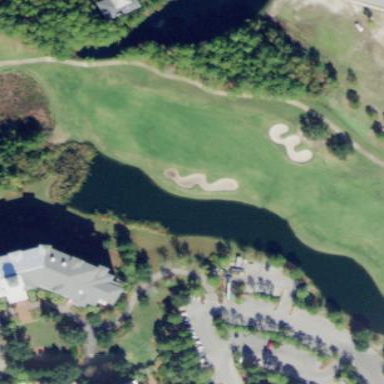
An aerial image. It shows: Water hazard on golf course.